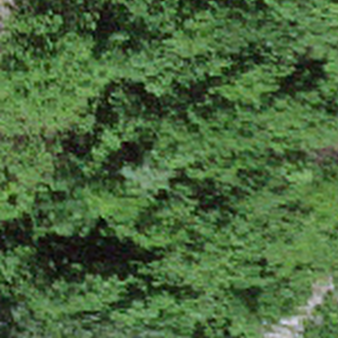
Label: other